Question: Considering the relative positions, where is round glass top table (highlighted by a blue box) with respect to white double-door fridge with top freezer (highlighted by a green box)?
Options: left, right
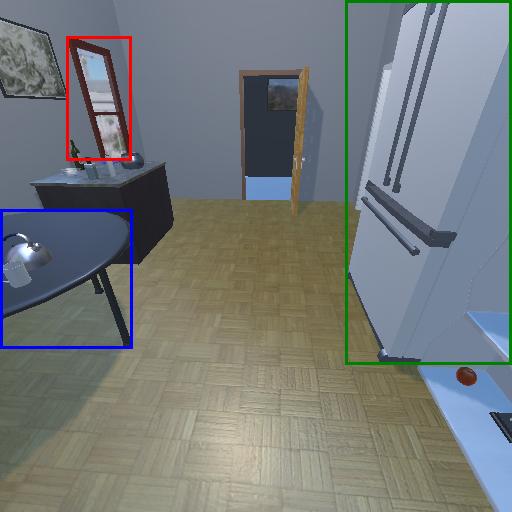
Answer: left